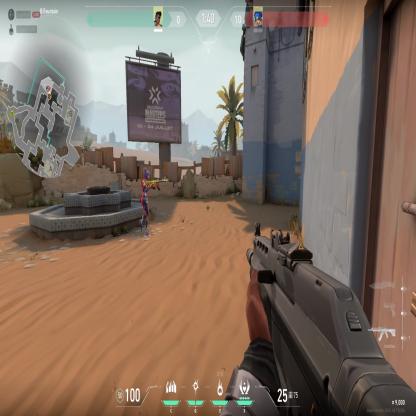
Label: enemy